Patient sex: F
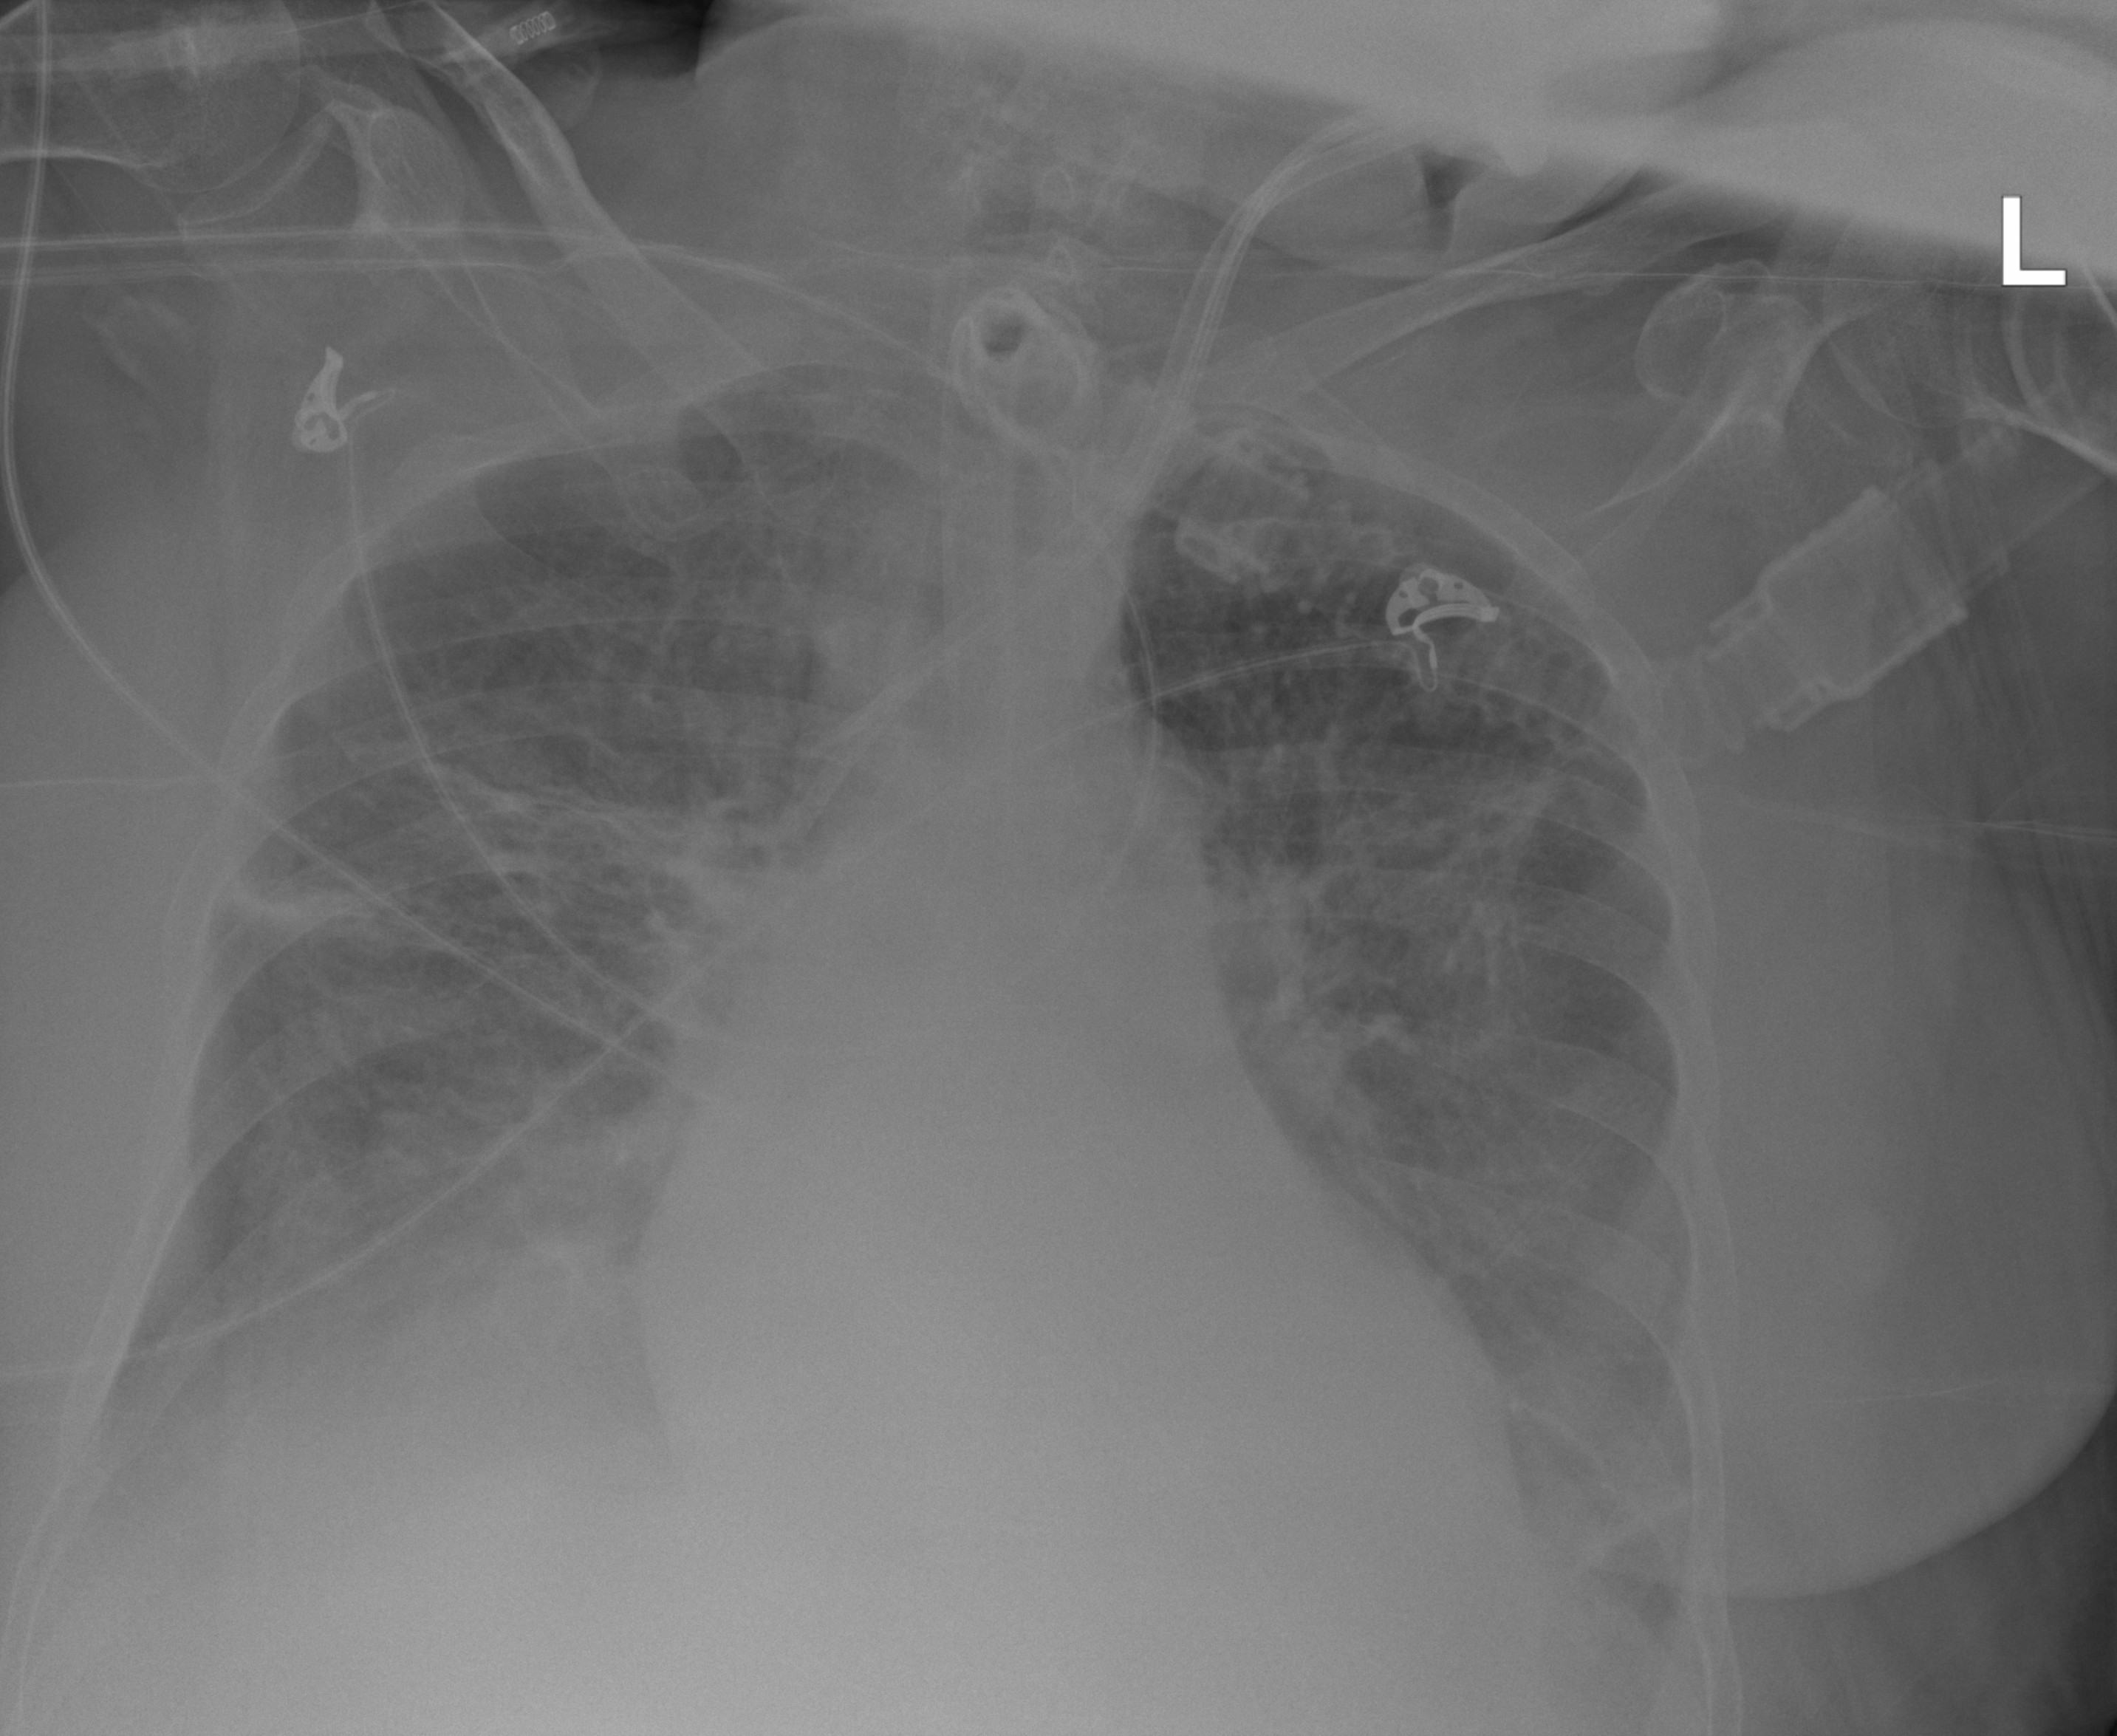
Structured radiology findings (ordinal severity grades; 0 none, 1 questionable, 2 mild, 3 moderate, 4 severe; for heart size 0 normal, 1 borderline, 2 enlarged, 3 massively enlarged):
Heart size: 2
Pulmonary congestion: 2
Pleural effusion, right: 3
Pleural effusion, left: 0
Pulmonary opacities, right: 2
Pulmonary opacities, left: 2
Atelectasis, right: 2
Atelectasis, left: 2